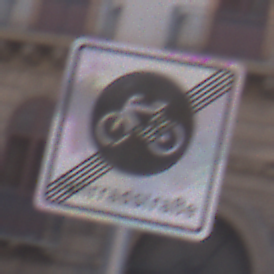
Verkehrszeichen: EndeFahrradstrasse
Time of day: SunriseSunset
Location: Outdoor (Urban)
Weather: PartlyCloudy
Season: NotSpecified
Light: Natural